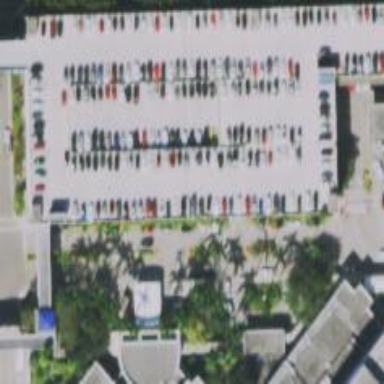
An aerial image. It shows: Multi-storey parking building.